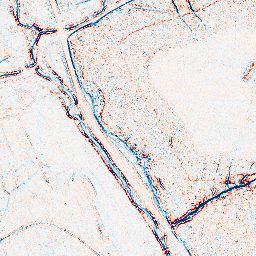
Category: edge_preserving
Decomposition family: bilateral
Decomposition parameters: d: 5
sigma_color: 75
sigma_space: 100
Upsampling method: quadratic
Upsampling parameters: scale: 8
Upsampling scale: 8